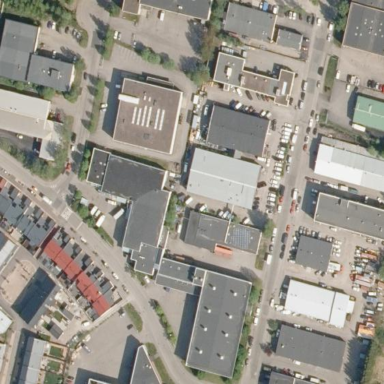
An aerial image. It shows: Industrial area.